Question: I downloaded all of the bootstrap files and there's no margin at all with anything (jumbotron, paragraph text, etc). On the example website, the text aligns horizontally with the beginning of the navbar text.
I tried adding .body{ margin: 10px;} to the css file, but that's useless because it's overridden everywhere, and I don't know if that's the best course of action. I did some research and I can't find anyone with similar problems.
Here's what I'm dealing with (Chrome 13in MacBook Air):
[
Here's what i'm striving for: <URL>
Update: Console is blank and it looks like a left and right margin is never applied.
<URL>
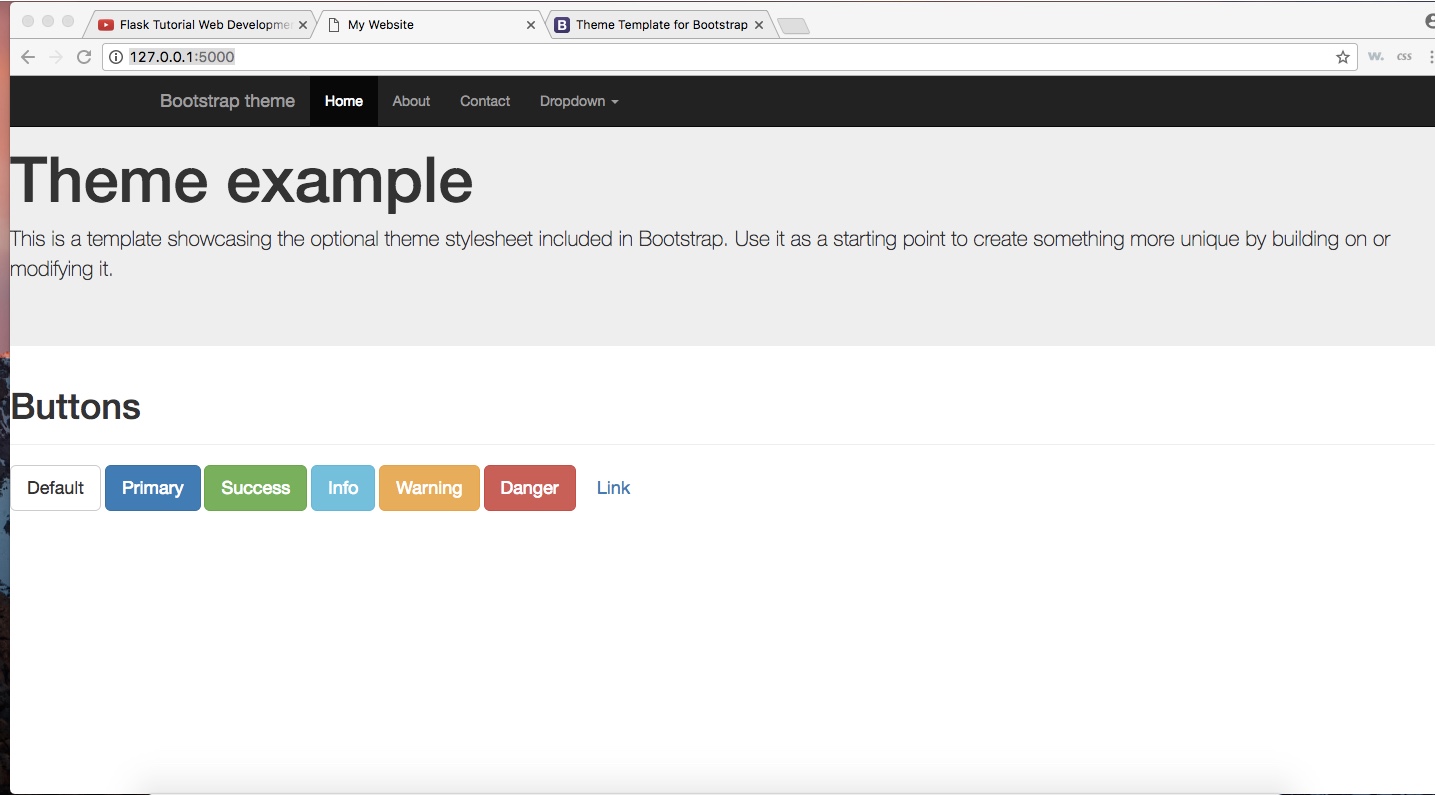
Answer: Make sure you have a wrapping '.container' element.
'''
<div class="container">
</div>
'''